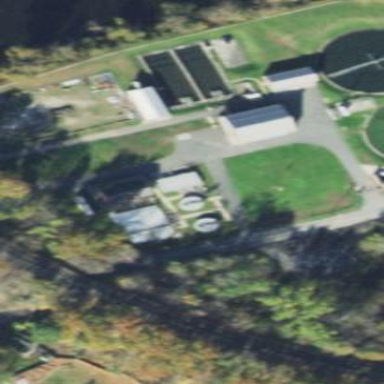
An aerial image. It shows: Wastewater plant.